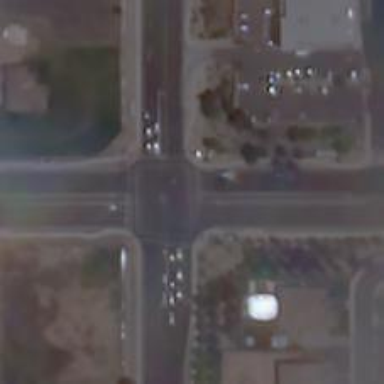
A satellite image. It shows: Crossing road.